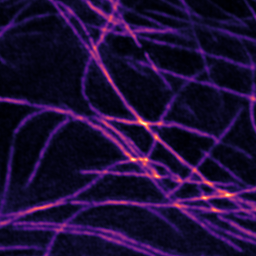
Label: Super-resolution Microtubules image